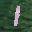
Label: 1